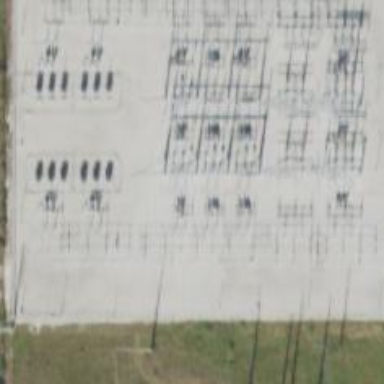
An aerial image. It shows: Switch for power supply.